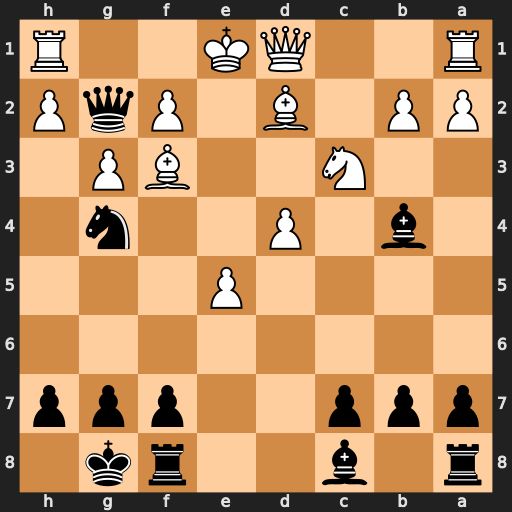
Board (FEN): r1b2rk1/ppp2ppp/8/4P3/1b1P2n1/2N2BP1/PP1B1PqP/R2QK2R
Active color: b
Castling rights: KQ
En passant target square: -
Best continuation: Qxf2#